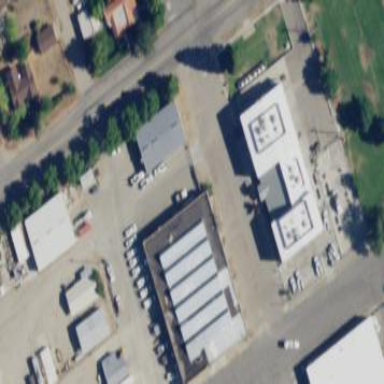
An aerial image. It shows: Service building.